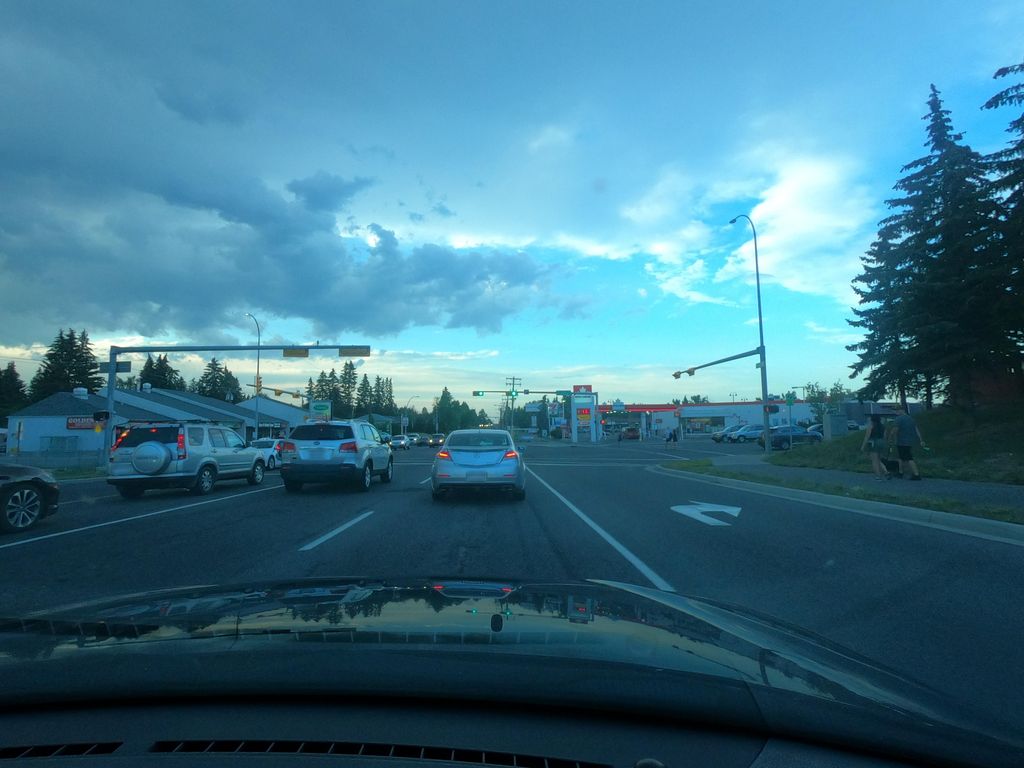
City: calgary